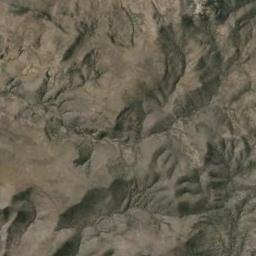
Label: mountain